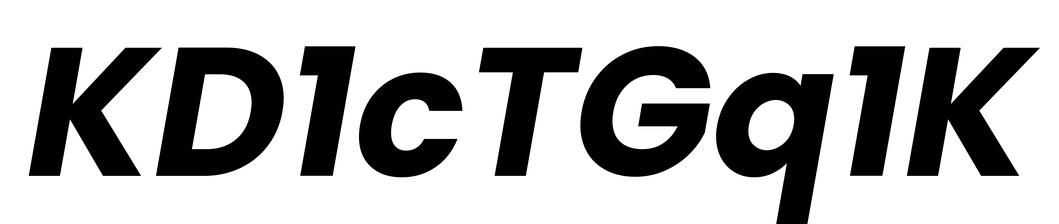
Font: Poppins-BoldItalic